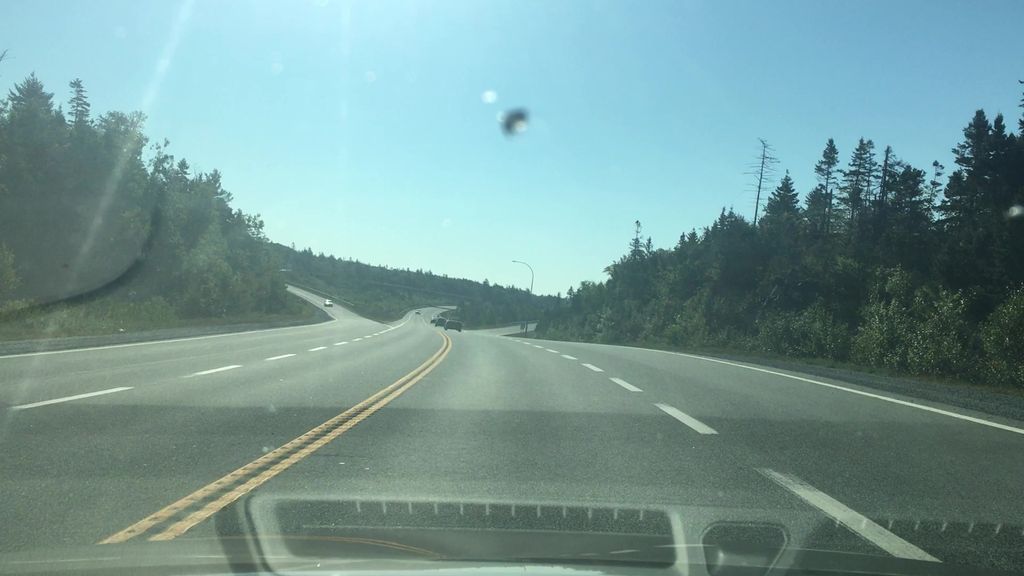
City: halifax